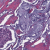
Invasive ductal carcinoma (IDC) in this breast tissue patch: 1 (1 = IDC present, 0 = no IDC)